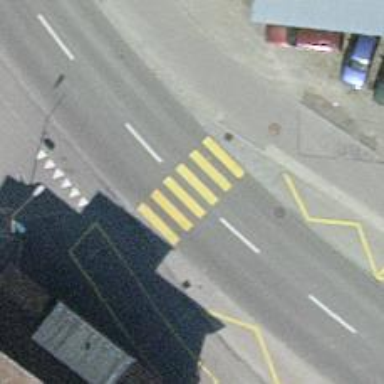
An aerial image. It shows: Uncontrolled crossing on the road.